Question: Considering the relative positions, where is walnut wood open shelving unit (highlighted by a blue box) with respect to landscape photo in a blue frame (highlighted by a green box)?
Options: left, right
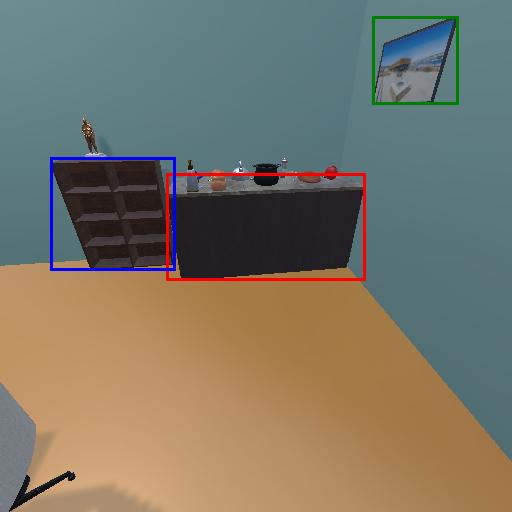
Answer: left